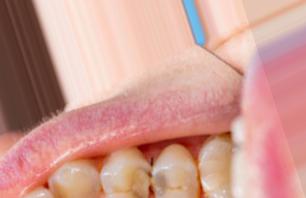
Condition: Caries